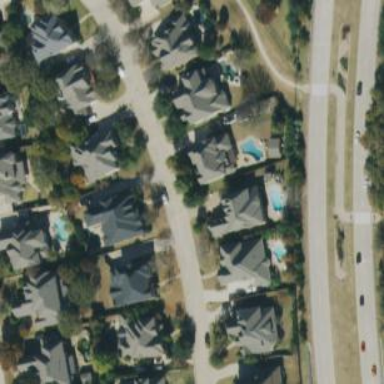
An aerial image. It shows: Residential neighbourhood.